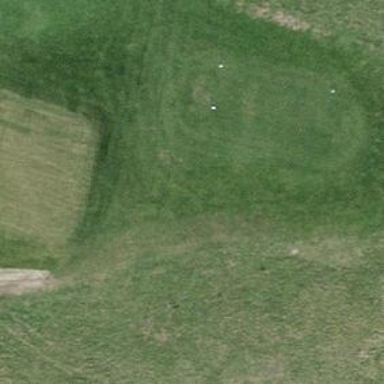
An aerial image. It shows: Golf tee on grass surface.